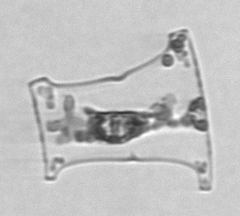
Label: Eucampia